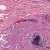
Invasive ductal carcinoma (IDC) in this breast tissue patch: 0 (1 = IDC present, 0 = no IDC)